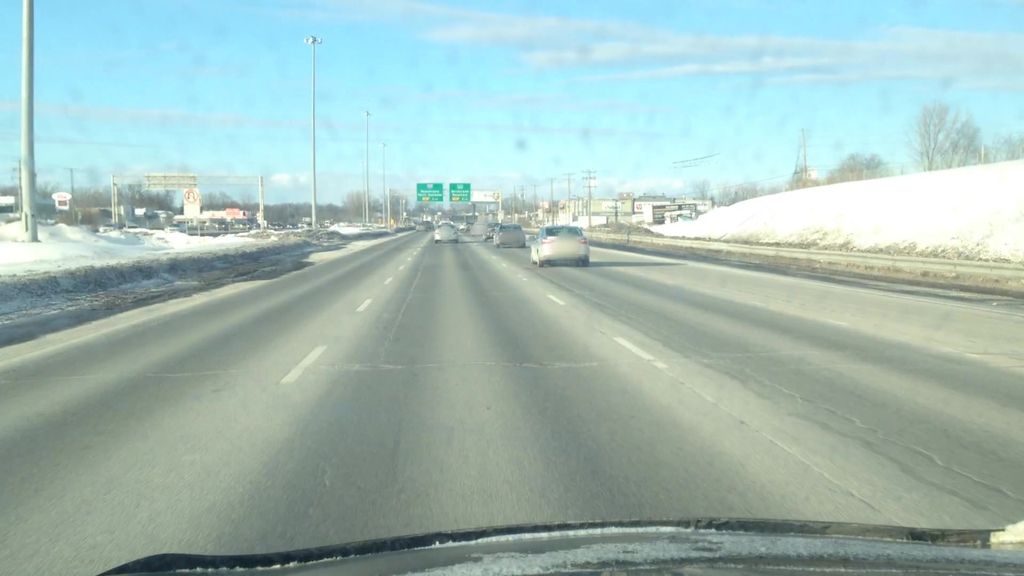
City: montreal